Aerial crown-view tile of a tropical tree (Barro Colorado Island, Panama), acquired 20250124:
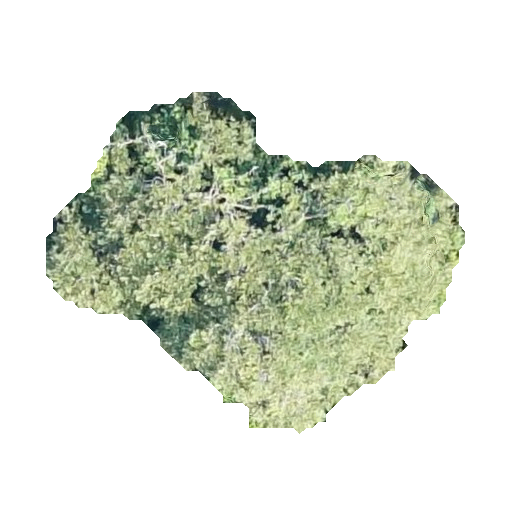
Species: Jacaranda copaia
GBIF accepted scientific name: Jacaranda copaia
Crown area: 129.322 m²